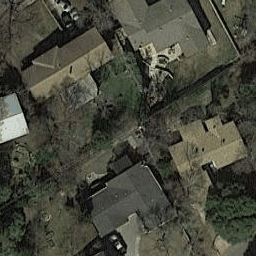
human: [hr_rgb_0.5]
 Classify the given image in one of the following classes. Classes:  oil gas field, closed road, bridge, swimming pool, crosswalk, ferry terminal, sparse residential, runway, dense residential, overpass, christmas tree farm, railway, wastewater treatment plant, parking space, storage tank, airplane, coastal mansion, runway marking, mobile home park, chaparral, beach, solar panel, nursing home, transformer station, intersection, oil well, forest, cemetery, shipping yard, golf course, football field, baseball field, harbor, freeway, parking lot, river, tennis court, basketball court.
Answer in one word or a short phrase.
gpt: dense residential